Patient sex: M
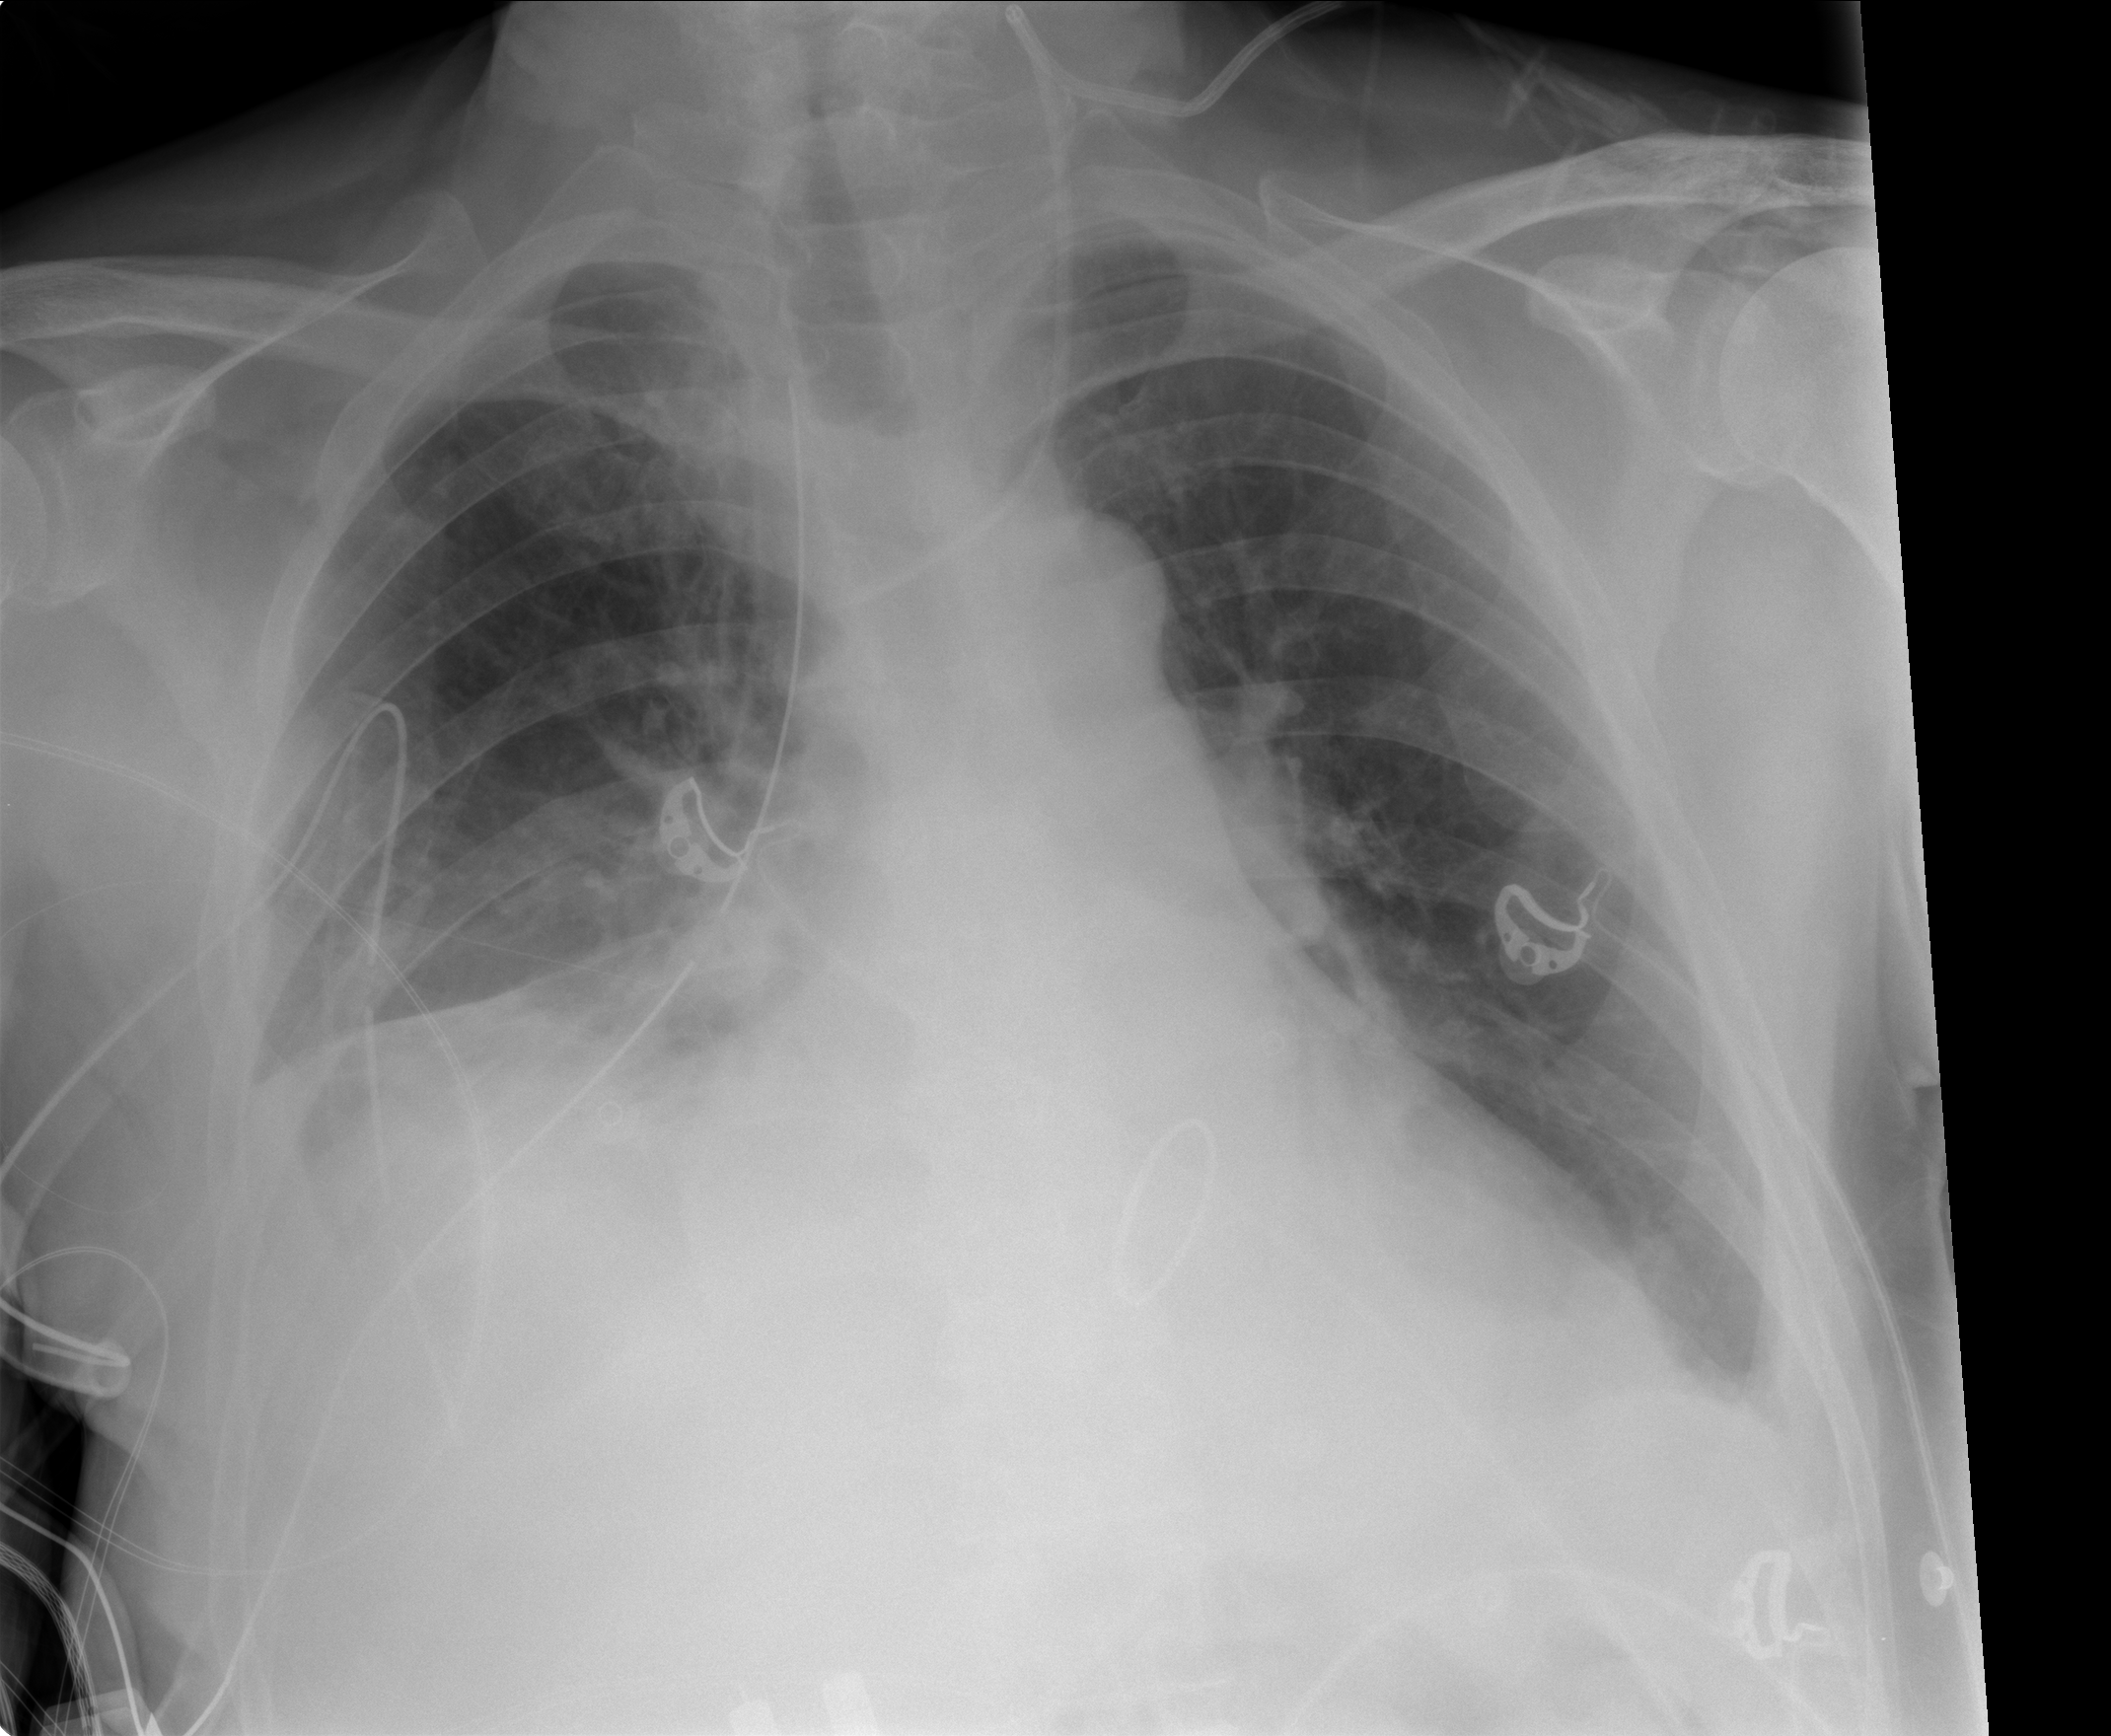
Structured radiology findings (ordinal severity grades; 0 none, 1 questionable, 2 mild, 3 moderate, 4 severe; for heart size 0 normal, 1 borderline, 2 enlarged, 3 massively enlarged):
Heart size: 2
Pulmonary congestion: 2
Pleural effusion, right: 2
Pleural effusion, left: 1
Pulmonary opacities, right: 1
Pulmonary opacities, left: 0
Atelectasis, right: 3
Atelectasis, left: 1